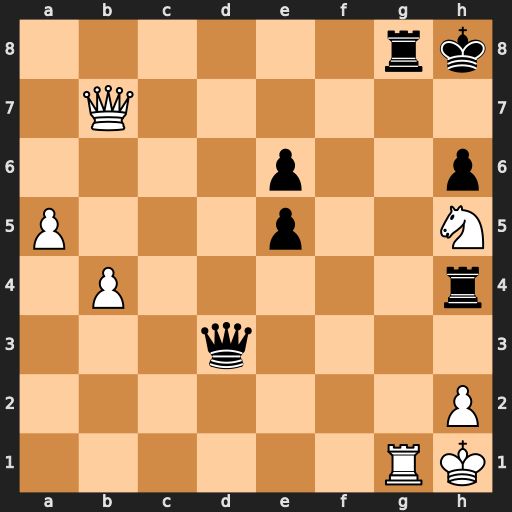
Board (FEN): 6rk/1Q6/4p2p/P3p2N/1P5r/3q4/7P/6RK
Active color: w
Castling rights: -
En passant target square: -
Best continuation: Rxg8+ Kxg8 Qg7#